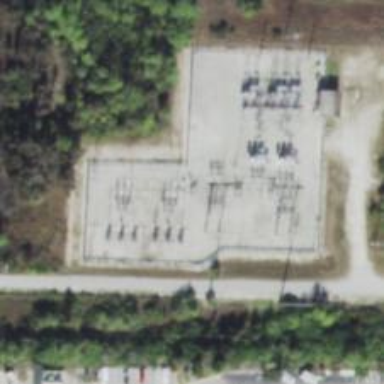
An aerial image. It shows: Switch used for power control.